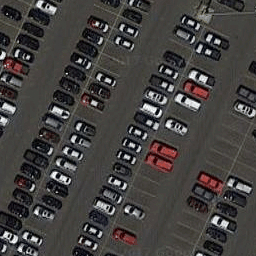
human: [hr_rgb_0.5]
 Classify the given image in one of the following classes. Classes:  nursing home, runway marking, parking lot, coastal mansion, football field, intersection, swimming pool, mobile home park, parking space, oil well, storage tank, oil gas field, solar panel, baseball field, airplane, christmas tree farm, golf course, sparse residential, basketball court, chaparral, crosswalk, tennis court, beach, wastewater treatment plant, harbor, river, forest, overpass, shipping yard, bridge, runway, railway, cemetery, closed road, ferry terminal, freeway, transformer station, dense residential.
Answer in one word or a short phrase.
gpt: parking lot